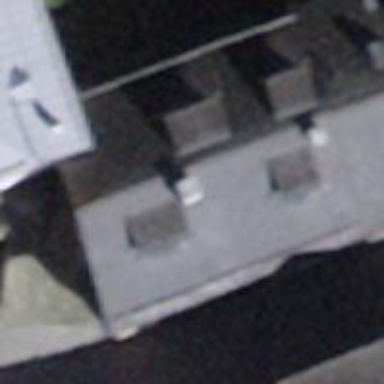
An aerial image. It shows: Gabled building with the roof oriented along its structure.